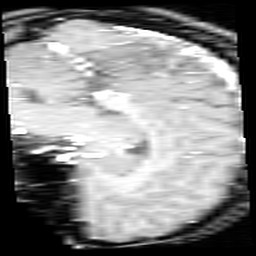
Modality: inplaneT1
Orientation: sagittal
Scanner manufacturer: ge
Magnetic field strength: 3 T
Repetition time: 0.2 s
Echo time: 0.0036 s